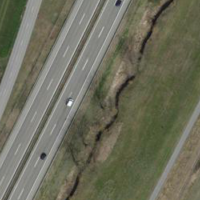
EUNIS habitat code: 57
Species observed at this site:
Corvus corone